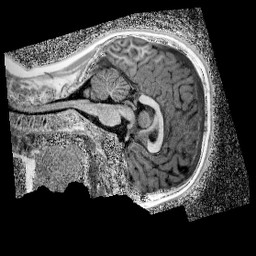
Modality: UNIT1_denoised
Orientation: sagittal
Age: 11
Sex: male
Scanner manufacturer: siemens
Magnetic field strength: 3 T
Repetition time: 4 s
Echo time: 0.00299 s